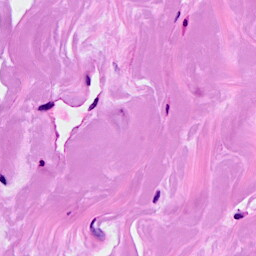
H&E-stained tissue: Breast